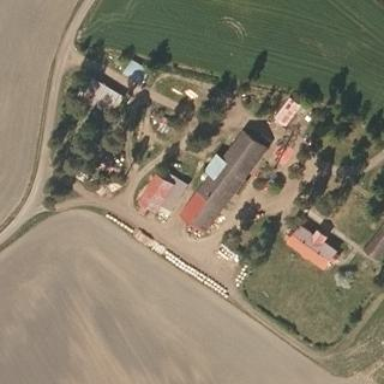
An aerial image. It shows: Farmyard area.